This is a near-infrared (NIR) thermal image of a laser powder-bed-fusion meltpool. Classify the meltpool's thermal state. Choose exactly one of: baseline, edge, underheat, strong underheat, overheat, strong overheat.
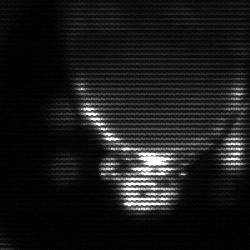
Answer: edge